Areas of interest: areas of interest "Botanical Garden"
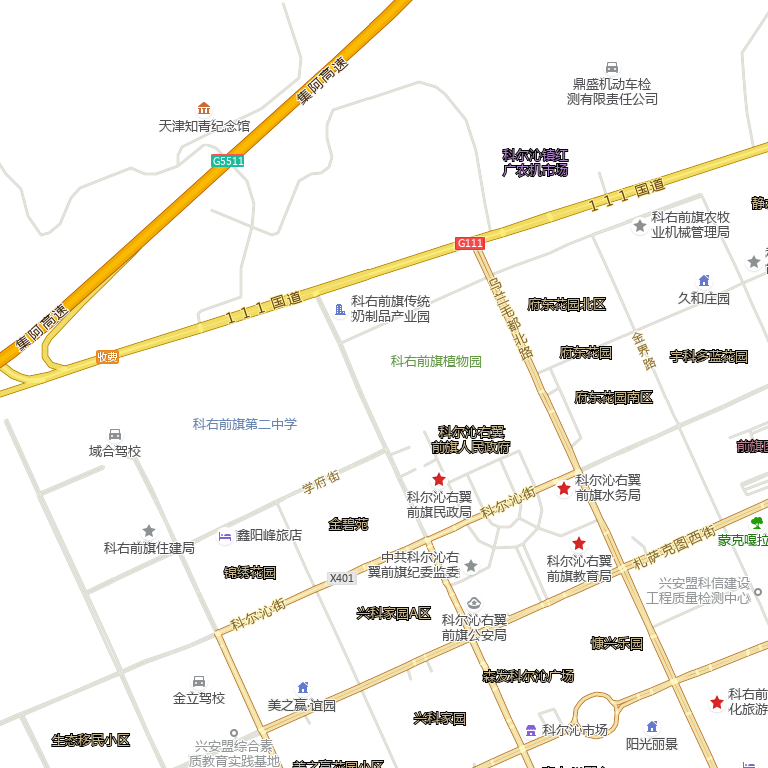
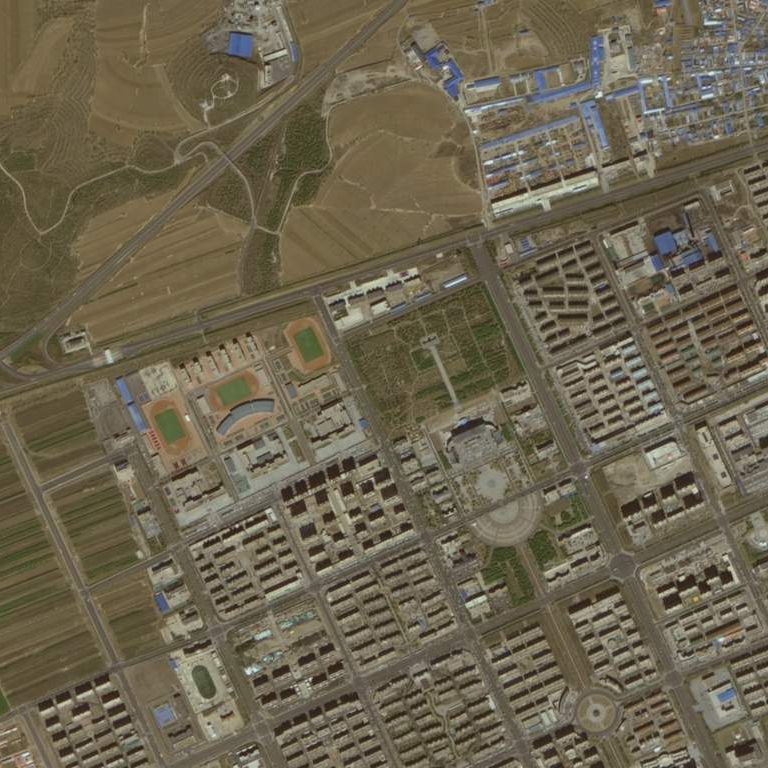